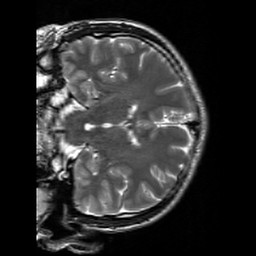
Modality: T2w
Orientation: coronal
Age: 25
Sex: male
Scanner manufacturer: siemens
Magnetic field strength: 3 T
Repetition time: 7 s
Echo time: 0.09 s